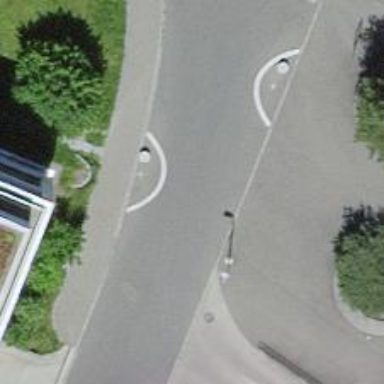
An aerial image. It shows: Traffic calming feature called choker.